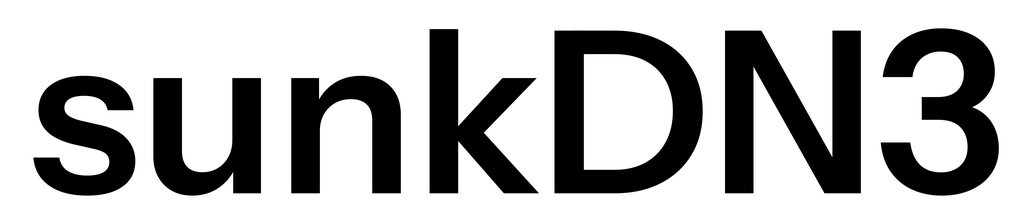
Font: InstrumentSans_SemiBold